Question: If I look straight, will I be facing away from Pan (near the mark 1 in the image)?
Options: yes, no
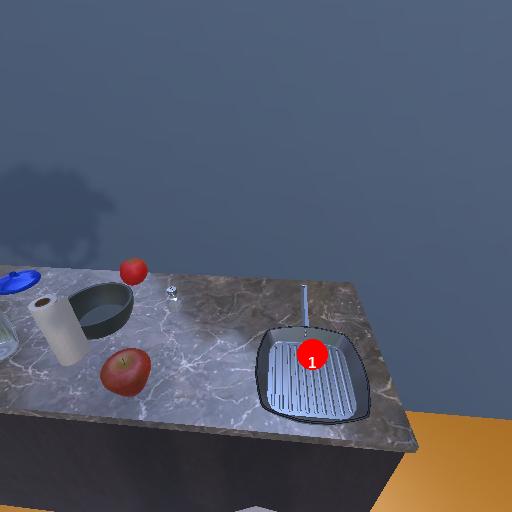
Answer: yes